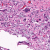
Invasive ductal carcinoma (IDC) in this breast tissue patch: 0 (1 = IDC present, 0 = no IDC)